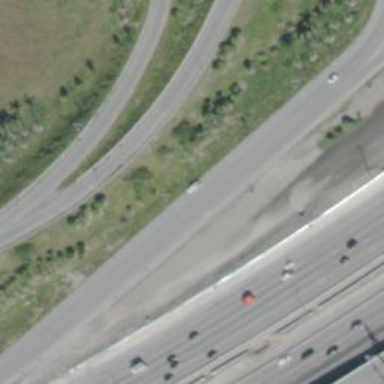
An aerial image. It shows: Motorway link.